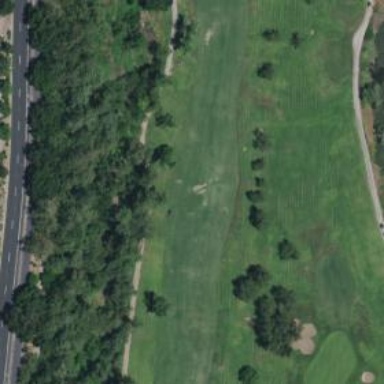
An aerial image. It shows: View of golf hole.